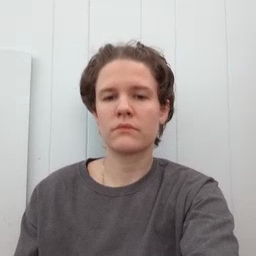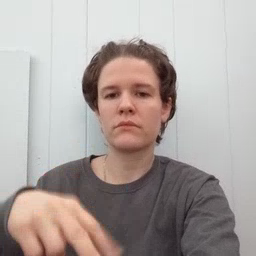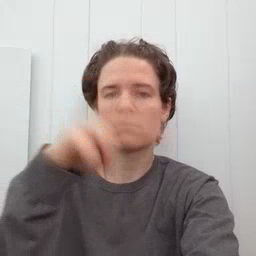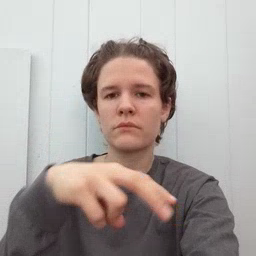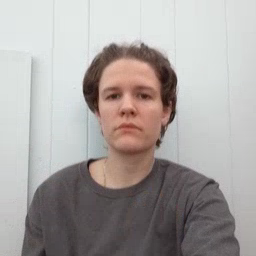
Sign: jump